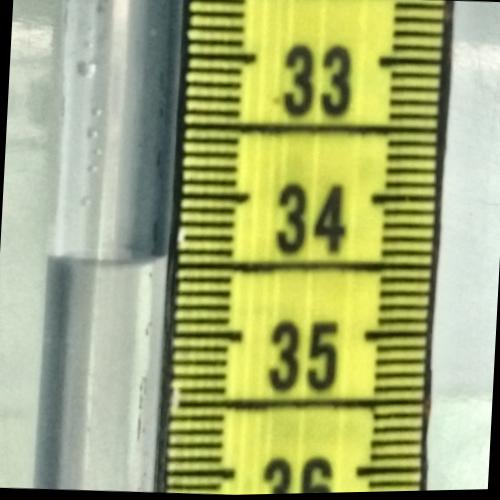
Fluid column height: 34.5 cm